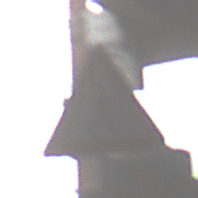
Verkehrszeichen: FussgaengerRechts
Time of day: Midday
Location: Roofed (Special)
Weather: Overcast
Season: NotSpecified
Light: Natural